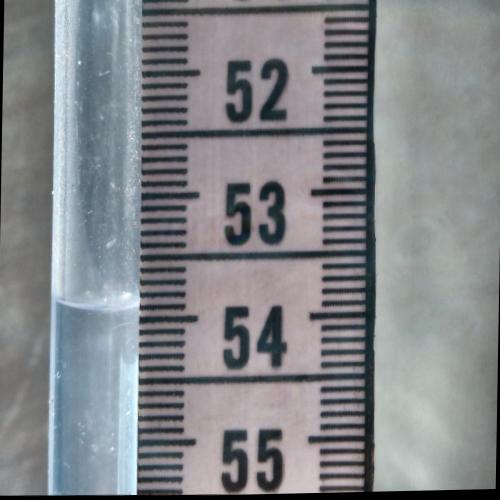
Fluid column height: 53.9 cm